Interaction volume radius: 5 \u00c5
Interaction volume height: 35 \u00c5
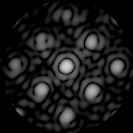
Disorder parameter: 0.1852